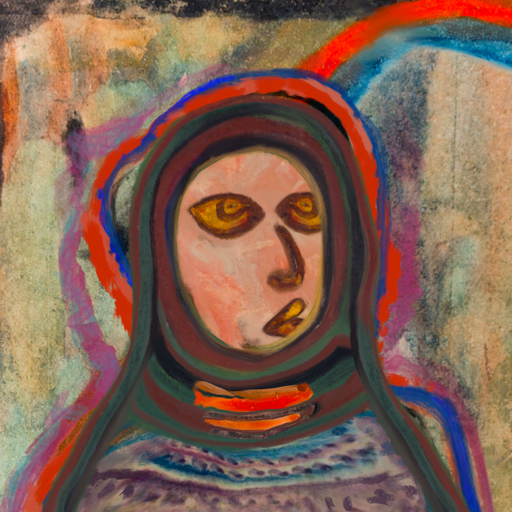
Background: Childish, Head And Neck Side: Roy_Bahadur, Face Side: Comrade, Bust: HillGirl, Hair Side: Experience, Head Accessory: After_Raid_Scarf, Second Necklace: Blank, Necklace: Experience, Baby: Blank